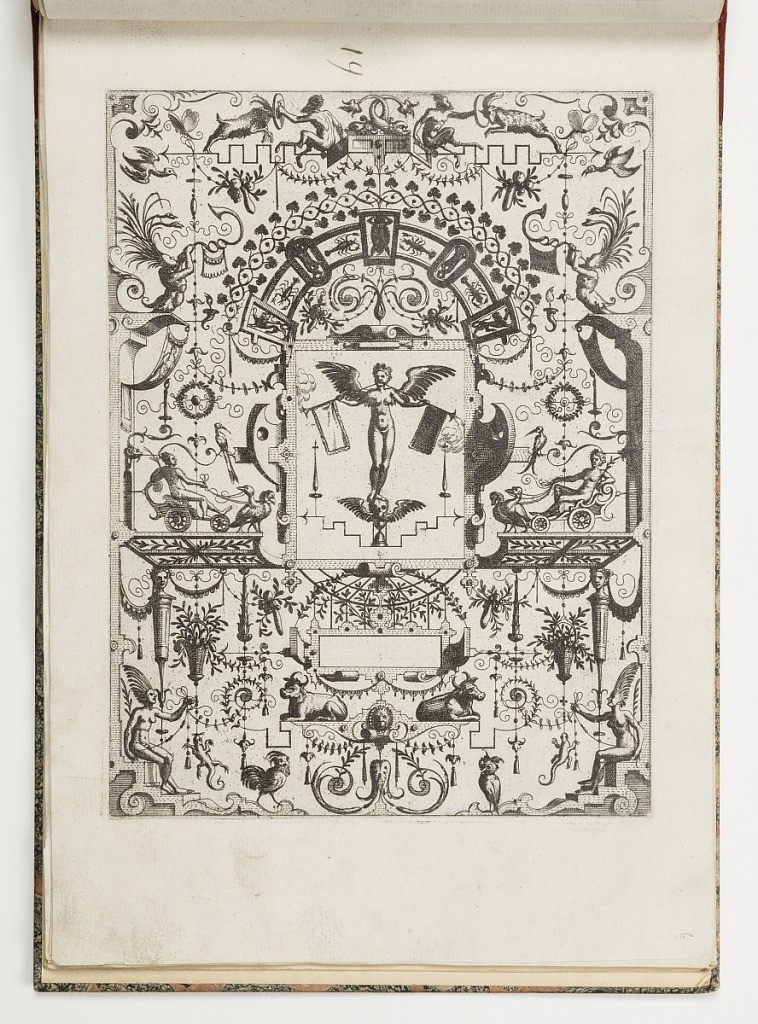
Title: Plate 19, from Grotteßco in diverßche manieren (Various Grotesques)
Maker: Hans Vredeman de Vries, Dutch, 1527 - ca. 1606
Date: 1564
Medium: Etching on laid paper
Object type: Print
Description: Grotesque panel. In center, a winged figure stands on a skull and hourglass, blowing two trumpets. She is flanked by two chariots pulled by birds.